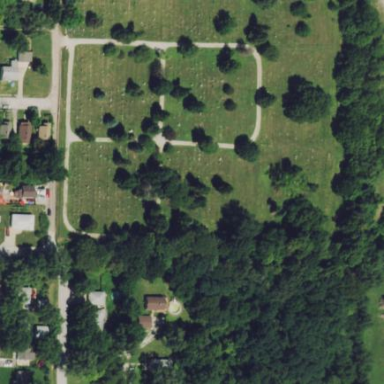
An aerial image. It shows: Grave yard.